Aerial crown-view tile of a tropical tree (Barro Colorado Island, Panama), acquired 20250512:
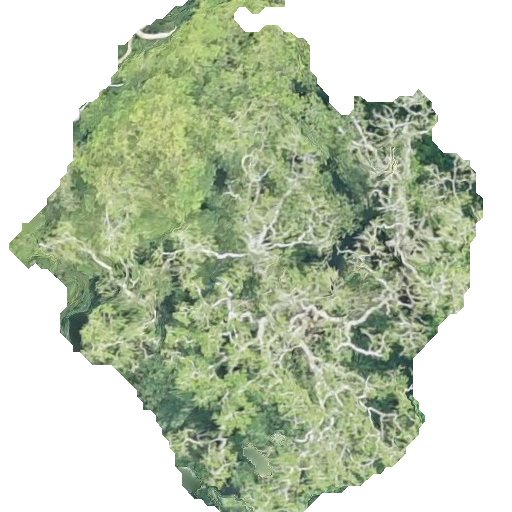
Species: Simarouba amara
GBIF accepted scientific name: Simarouba amara
Crown area: 227.273 m²